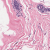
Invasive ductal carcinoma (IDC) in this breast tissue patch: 0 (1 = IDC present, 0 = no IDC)